Question: I have 'tbl1' :
'''
Id | c1 | c2 | c3 |
____|_____|______|_______|_
1 a b c
____|_____|______|_______|_
2 h j k
____|_____|______|_______|_
3 t y u
____|_____|______|_______|_
'''
I have 'tbl2' :
'''
Id | c1 | c2 | c3 |
____|_____|______|_______|_
1 a b D
____|_____|______|_______|_
2 c c c
____|_____|______|_______|_
3 k l k
____|_____|______|_______|_
'''
I need to compare each cell from 'tbl1' to its appropriate place in 'tbl2' :
the desired output is :
'''
Id |tbl1 | tbl2 |
____|_____|______|
1 a a
____|_____|______|
1 b b
____|_____|______|
1 c d
____|_____|______|
2 h c
____|_____|______|
2 j c
____|_____|______|
2 k c
____|_____|______|
...
...
...
...
'''

i tried many queries... but not succeed...
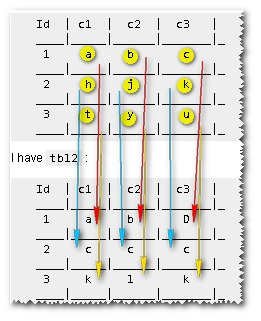
Answer: '''
select T1.id, T1.tbl1, T2.tbl2
from (
select U.id, U.tbl1, U.col
from tbl1
unpivot (tbl1 for col in (c1, c2, c3)) U
) T1
inner join
(
select U.id, U.tbl2, U.Col
from tbl2
unpivot (tbl2 for col in (c1, c2, c3)) U
) T2
on T1.id = T2.id and
T1.col = T2.col
order by T1.id
'''